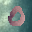
Label: 0